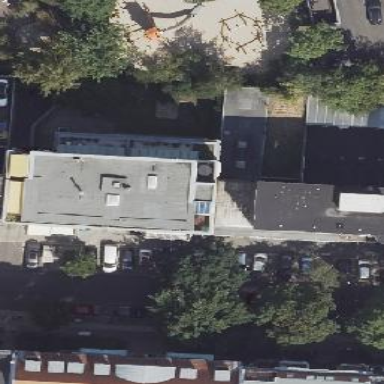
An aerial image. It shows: View of apartment building.